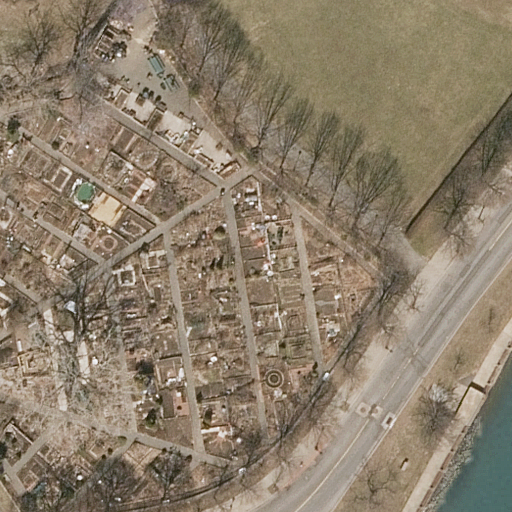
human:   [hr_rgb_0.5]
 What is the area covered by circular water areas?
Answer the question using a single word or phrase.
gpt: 0m2

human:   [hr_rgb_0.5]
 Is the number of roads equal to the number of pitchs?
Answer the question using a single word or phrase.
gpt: no

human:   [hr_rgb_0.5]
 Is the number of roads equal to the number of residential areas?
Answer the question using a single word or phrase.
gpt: no

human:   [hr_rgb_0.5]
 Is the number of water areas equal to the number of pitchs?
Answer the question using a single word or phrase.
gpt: yes

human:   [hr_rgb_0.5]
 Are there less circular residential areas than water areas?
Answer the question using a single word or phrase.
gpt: yes

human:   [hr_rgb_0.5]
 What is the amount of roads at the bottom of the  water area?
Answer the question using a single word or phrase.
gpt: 0

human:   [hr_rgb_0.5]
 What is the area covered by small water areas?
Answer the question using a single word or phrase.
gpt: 0m2

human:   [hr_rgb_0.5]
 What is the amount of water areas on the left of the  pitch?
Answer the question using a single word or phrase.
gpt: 0

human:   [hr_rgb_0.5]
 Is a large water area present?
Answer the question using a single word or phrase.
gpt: no

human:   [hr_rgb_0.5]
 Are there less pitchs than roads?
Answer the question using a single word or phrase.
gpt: yes

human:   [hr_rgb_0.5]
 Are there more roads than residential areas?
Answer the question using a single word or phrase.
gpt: yes

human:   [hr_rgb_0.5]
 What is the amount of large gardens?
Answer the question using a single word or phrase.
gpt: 0

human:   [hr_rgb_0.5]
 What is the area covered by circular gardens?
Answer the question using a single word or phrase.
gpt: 0m2

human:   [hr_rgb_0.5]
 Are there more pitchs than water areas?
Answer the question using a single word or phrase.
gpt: no

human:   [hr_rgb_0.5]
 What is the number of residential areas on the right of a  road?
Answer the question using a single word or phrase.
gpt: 0

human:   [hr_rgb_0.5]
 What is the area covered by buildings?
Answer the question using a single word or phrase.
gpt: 0m2

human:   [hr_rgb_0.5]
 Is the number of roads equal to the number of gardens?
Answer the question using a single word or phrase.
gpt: no

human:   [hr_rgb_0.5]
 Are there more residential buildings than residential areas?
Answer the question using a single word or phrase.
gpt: no

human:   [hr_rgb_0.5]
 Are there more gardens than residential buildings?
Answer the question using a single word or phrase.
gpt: yes

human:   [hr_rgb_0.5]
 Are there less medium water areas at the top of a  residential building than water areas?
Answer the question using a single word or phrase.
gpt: yes

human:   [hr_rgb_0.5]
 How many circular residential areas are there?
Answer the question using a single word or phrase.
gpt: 0

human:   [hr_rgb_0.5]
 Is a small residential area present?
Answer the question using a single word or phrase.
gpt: no

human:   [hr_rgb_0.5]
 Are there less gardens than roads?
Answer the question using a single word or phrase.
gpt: yes

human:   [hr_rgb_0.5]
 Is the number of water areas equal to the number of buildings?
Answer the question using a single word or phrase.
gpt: no

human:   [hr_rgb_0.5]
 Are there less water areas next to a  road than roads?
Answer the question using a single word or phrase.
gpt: yes

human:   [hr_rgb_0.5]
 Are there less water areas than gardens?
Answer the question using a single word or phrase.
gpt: no

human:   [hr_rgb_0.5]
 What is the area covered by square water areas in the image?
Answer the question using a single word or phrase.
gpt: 0m2

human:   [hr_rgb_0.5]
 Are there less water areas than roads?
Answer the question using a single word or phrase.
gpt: yes

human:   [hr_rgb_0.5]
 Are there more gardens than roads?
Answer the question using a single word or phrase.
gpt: no

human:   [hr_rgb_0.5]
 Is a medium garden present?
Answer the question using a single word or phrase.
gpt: no

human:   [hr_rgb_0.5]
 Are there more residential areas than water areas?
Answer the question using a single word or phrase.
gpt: no

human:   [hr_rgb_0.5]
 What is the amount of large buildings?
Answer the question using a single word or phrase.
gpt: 0

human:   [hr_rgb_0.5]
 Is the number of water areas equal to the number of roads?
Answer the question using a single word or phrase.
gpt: no

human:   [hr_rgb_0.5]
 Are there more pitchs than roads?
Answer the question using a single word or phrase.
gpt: no

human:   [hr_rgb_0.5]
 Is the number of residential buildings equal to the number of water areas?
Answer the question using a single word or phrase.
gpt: no

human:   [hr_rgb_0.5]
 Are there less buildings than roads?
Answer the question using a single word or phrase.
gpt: yes